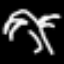
Label: palm tree